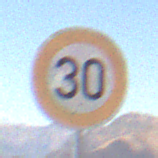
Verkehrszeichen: Geschwindigkeit30
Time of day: Midday
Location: Outdoor (Nature)
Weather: Clear
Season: NotSpecified
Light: Natural